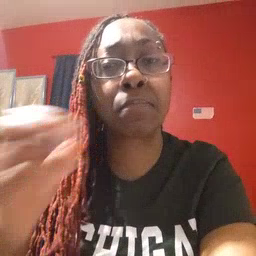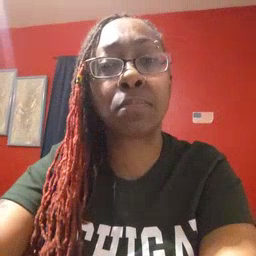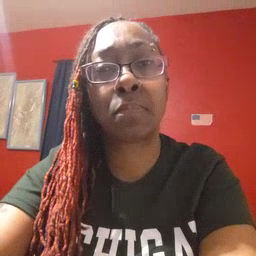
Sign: gum